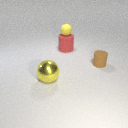
small brown rubber cylinder in front of large red rubber cylinder